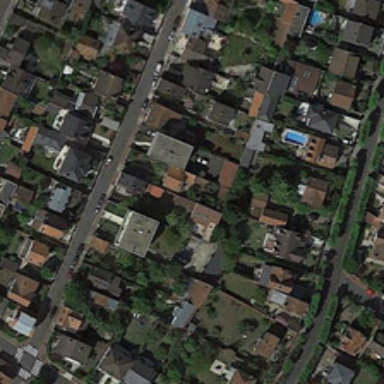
Houses with gardens are lined up near the streets .